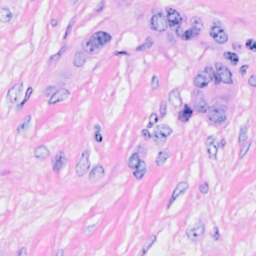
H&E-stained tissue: Breast